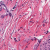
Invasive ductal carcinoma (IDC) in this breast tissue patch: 0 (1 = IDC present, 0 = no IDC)